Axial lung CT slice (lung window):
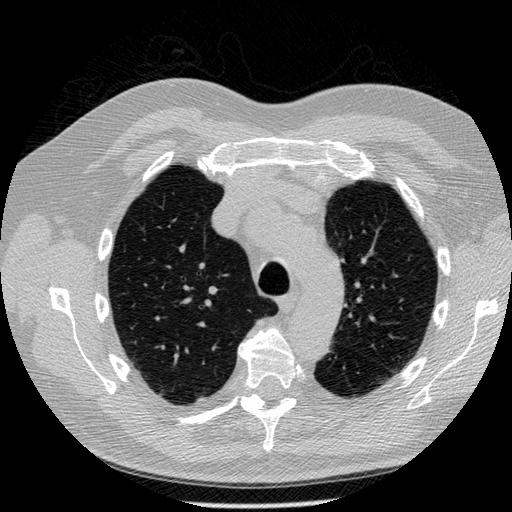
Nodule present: no